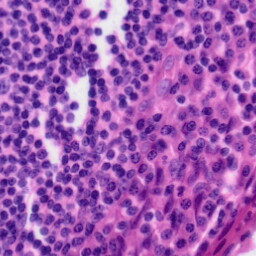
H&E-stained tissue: Tonsil